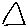
Label: triangle